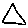
Label: triangle